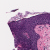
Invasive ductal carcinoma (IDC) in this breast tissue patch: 0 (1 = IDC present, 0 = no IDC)